Field crop: maize
Growth stage: 2
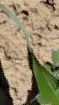
Species: maize